Interaction volume radius: 10 \u00c5
Interaction volume height: 10 \u00c5
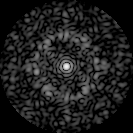
Disorder parameter: 0.7105